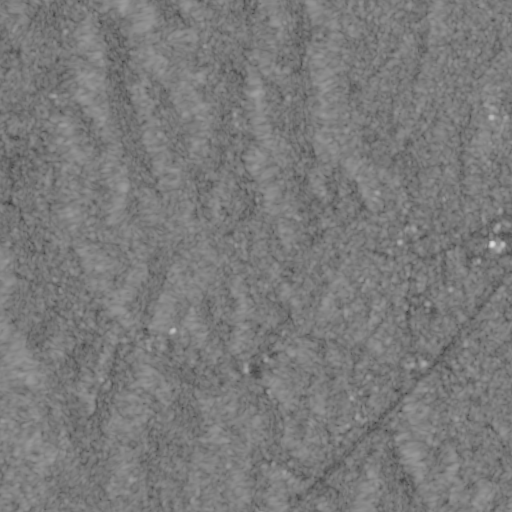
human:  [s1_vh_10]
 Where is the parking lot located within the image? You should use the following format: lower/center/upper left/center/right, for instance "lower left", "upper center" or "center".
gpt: The parking lot is located in the center left of the image.
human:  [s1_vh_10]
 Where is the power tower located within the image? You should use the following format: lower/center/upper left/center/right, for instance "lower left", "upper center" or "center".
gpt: The power tower is located in the upper left of the image.
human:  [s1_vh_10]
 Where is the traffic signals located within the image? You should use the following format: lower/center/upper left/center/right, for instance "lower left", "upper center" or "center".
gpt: The traffic signals is located in the lower right of the image.
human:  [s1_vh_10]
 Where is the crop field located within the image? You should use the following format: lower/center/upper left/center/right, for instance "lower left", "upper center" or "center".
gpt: There is no crop field in the image.

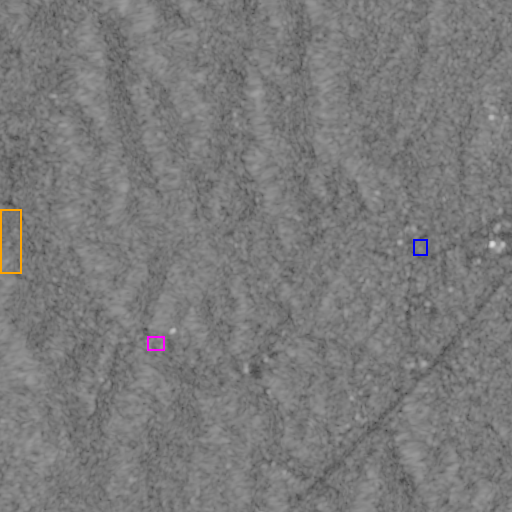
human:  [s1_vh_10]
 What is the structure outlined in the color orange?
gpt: The structure outlined in orange is a park.
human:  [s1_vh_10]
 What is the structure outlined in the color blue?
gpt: The structure outlined in blue is a building.
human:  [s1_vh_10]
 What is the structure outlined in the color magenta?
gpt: The structure outlined in magenta is a building.
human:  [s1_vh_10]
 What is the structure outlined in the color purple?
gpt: There is no purple outline.